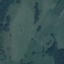
Land use / land cover: Pasture